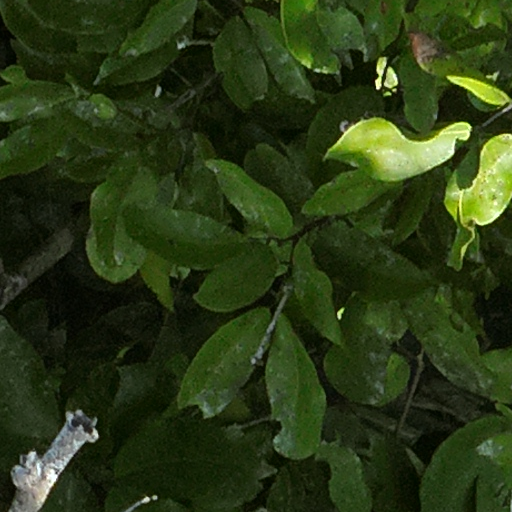
Species: Prioria copaifera
GBIF accepted scientific name: Prioria copaifera
Crown area (m\u00b2): 231.877